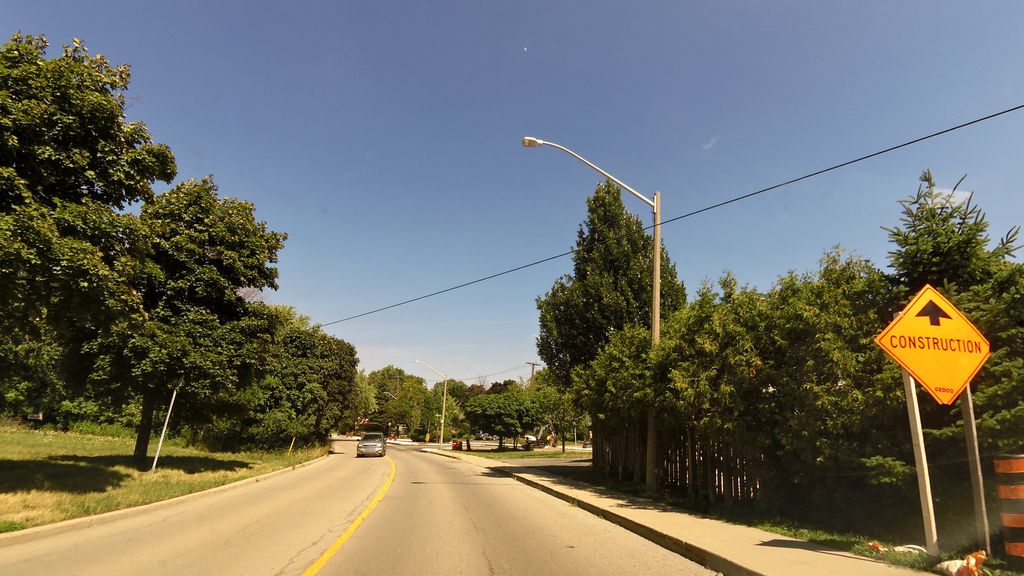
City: hamilton